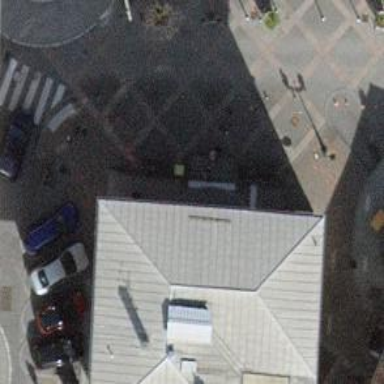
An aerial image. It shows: Building with hipped roof made of metal.